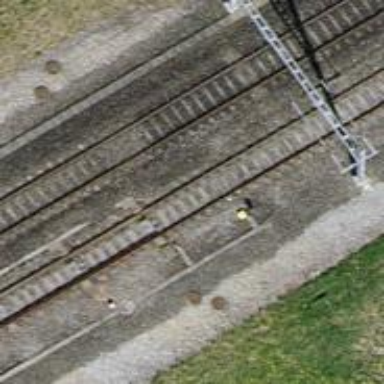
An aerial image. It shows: Railway switch.